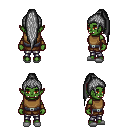
a pixel art fantasy rpg character, female body template, orc, green skin, leather chest armor, metal pants, gray extra-long topknot hairstyle, cloth bracers, white slippers, four views (front, back, left, right), 2x2 character sprite sheet, small pixel art, hard edges, no anti-aliasing